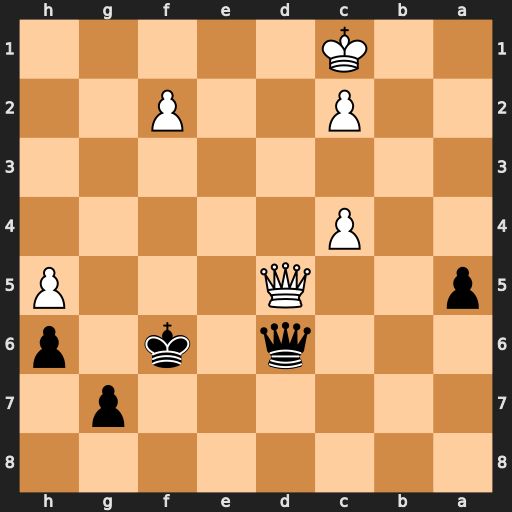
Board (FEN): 8/6p1/3q1k1p/p2Q3P/2P5/8/2P2P2/2K5
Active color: b
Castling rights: -
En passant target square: -
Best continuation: Qxd5 cxd5 g6 hxg6 Kxg6